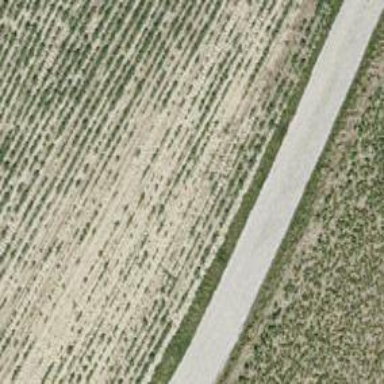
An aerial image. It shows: Track with grade 1 quality.